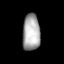
Tissue: lung
Cell type: Fibroblasts
Senescence score: 0.5591
Nuclear area (px): 631
Mean DAPI intensity: 168.002